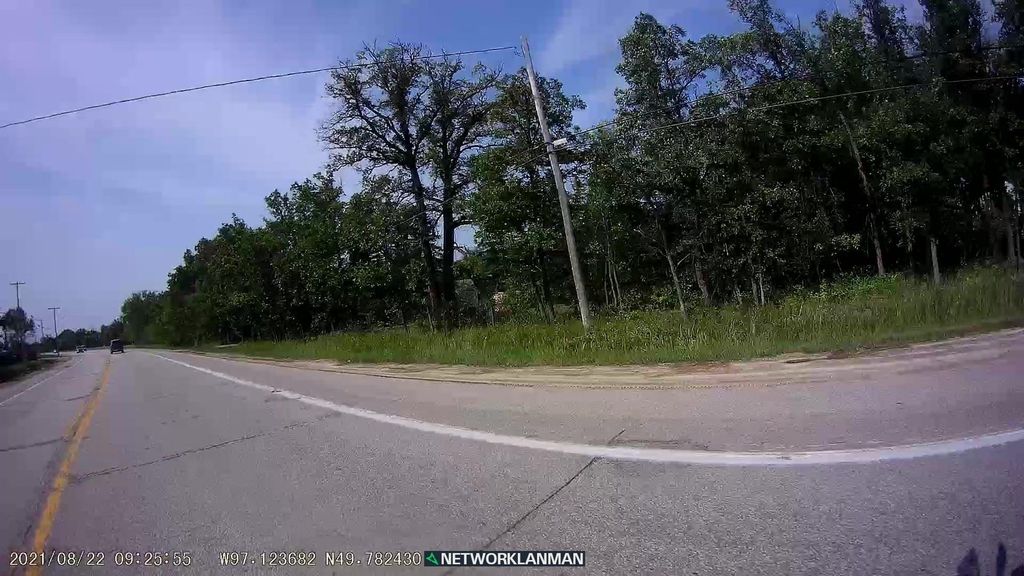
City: winnipeg